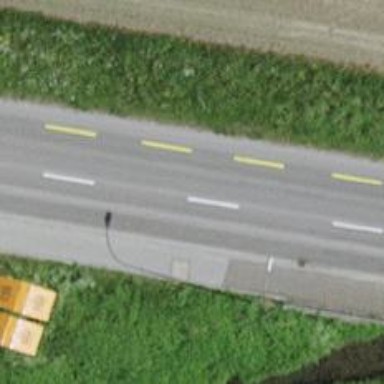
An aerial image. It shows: Secondary road with asphalt surface and dedicated cycle lane on the left.